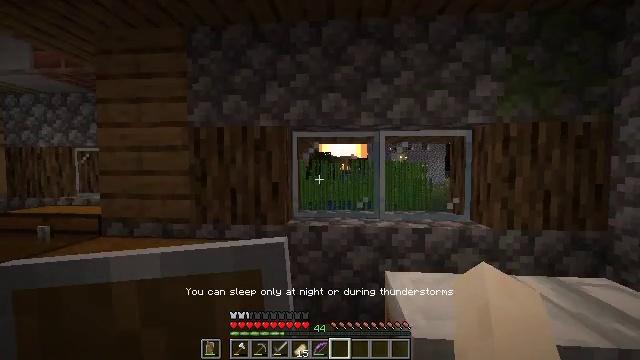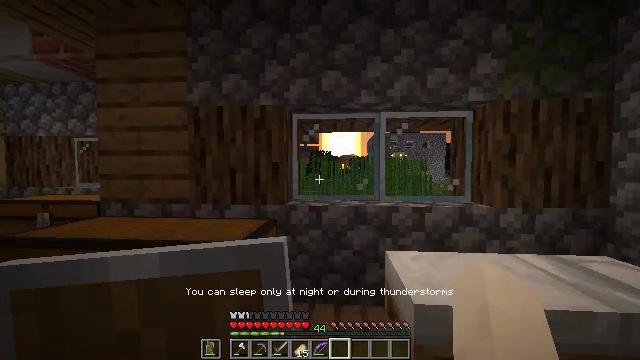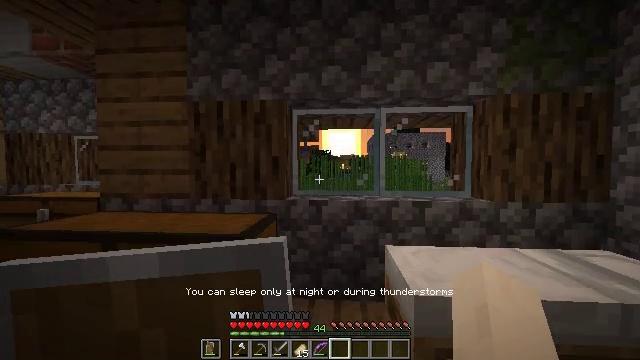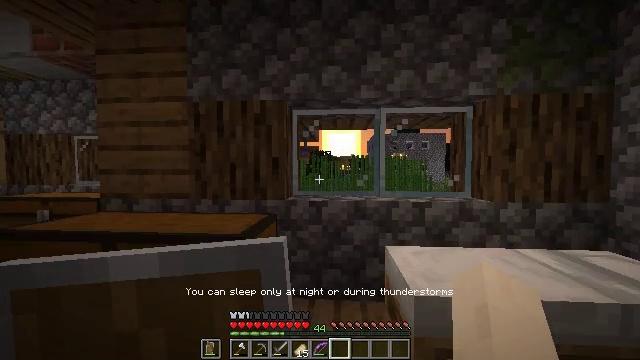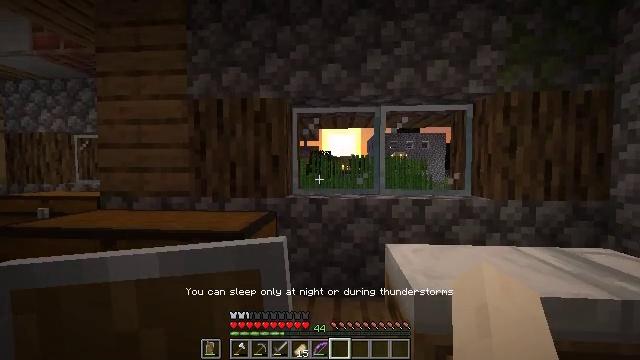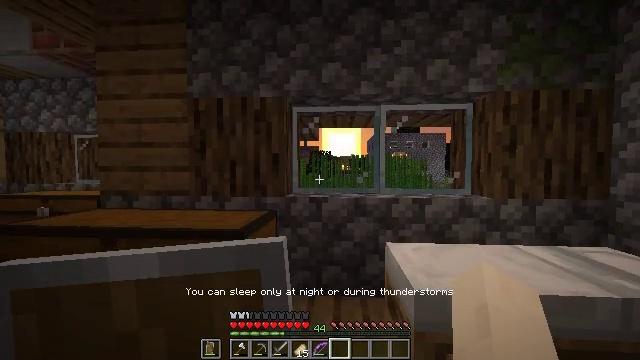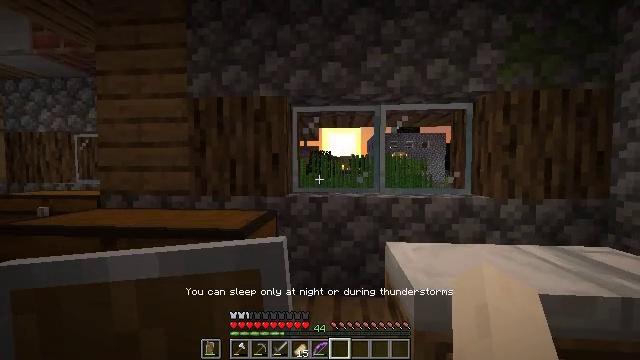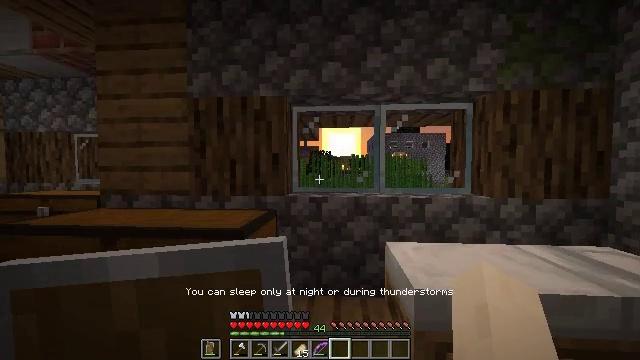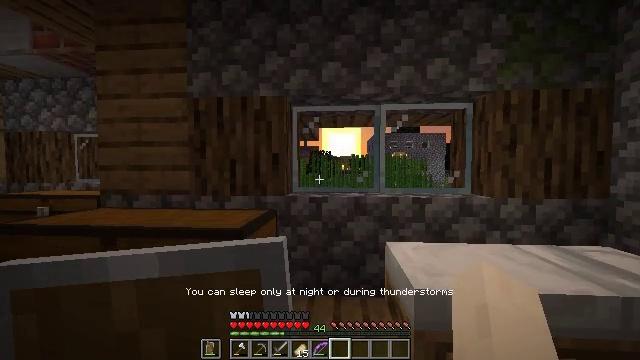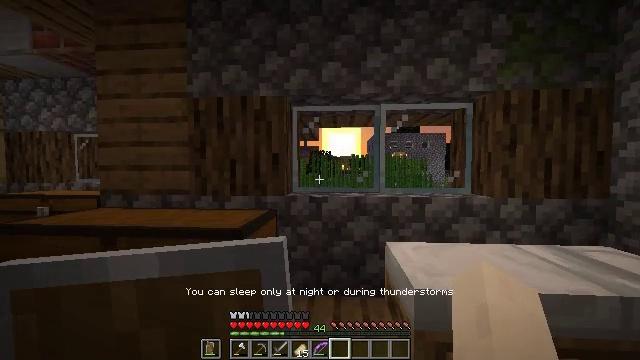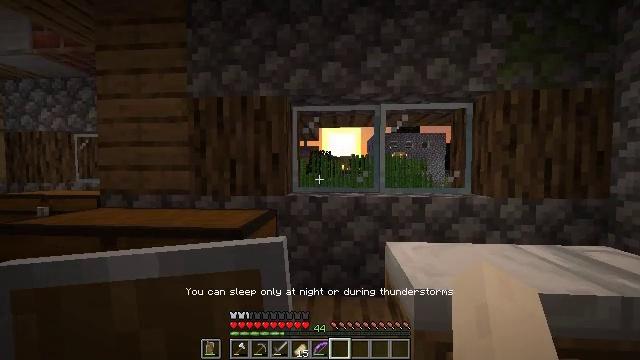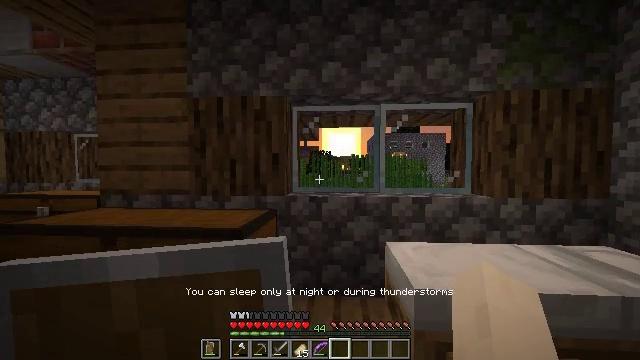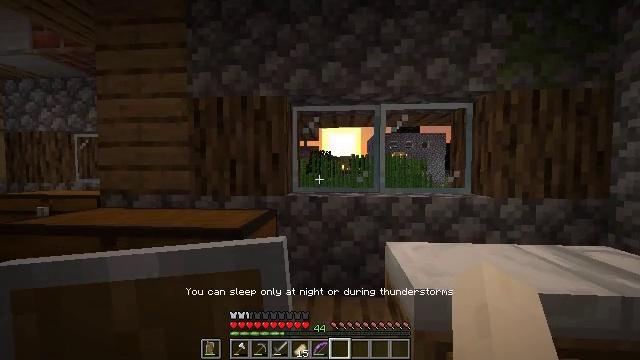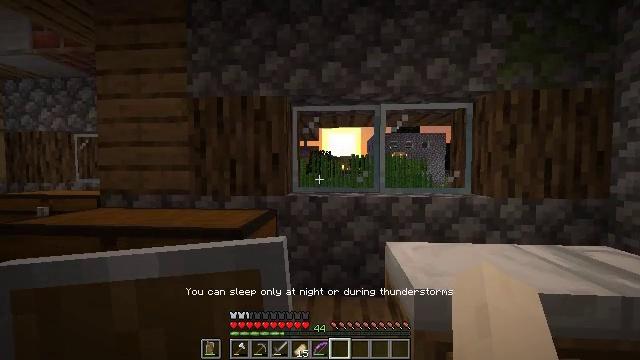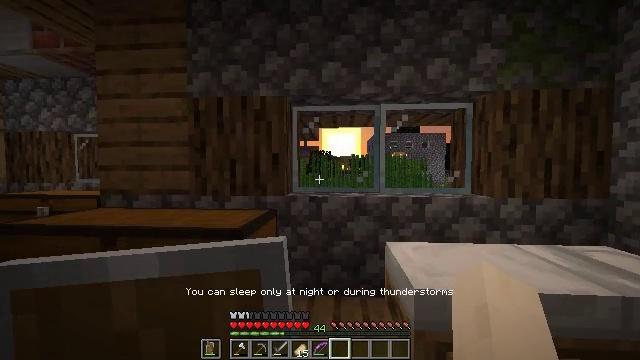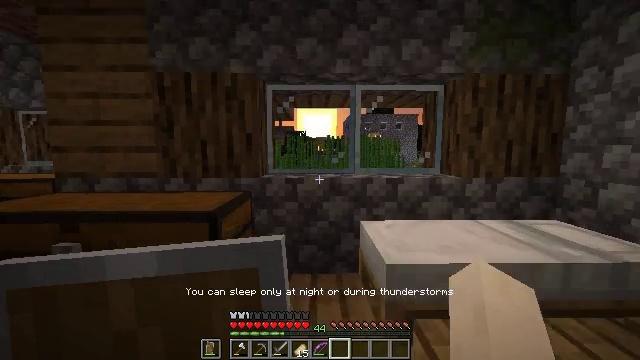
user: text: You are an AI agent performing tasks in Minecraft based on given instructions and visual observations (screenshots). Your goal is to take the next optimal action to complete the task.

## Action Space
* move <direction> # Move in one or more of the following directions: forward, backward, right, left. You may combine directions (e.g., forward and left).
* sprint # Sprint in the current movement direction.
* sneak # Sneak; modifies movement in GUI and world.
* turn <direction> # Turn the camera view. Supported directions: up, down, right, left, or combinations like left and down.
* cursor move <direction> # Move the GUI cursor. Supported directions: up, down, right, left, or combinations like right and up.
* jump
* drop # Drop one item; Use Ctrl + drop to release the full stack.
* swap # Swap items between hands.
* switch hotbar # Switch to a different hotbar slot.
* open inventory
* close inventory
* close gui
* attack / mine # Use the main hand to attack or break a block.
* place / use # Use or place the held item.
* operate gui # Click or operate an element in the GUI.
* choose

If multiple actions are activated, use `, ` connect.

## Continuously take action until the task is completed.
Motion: motion action
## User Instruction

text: Attack the spawner to disable it.
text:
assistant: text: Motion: sneak
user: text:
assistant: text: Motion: sneak
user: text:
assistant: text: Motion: sneak
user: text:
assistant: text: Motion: sneak
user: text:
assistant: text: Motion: sneak
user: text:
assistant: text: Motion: sneak
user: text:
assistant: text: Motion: sneak
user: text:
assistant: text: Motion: sneak
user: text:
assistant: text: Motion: sneak
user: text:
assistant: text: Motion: sneak
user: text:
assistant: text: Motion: sneak
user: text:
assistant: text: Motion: sneak
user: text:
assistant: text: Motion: sneak
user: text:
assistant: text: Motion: sneak
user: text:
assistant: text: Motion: turn right and down
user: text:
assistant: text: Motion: turn right and down
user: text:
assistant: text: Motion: turn right and down
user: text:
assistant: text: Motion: turn right and down
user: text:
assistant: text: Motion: turn right and down
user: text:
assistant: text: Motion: turn right and down
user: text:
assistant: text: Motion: no_op
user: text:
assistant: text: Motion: use / place
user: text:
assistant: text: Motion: use / place
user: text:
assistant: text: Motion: use / place
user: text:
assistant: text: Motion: use / place
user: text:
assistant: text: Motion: no_op
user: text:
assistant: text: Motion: no_op
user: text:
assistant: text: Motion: no_op
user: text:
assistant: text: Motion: no_op
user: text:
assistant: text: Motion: no_op